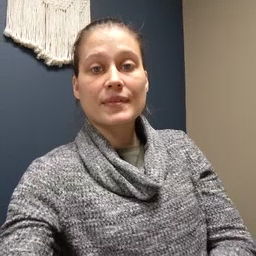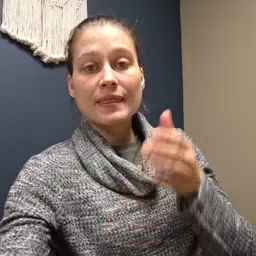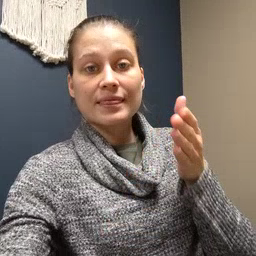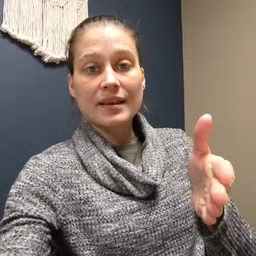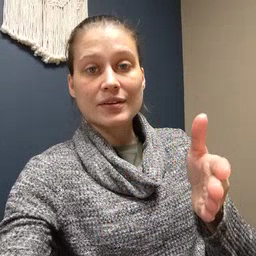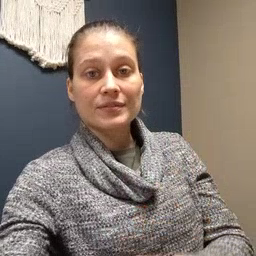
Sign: there